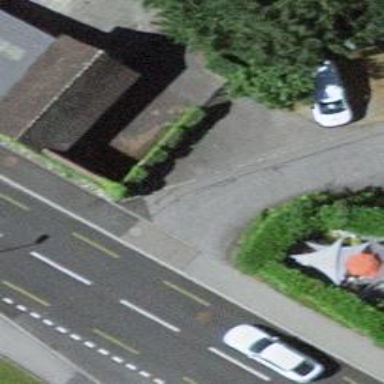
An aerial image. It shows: Sidewalk.